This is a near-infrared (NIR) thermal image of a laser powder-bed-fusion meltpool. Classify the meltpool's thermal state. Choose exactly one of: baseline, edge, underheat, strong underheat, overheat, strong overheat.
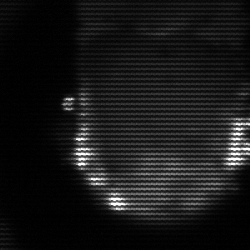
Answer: baseline